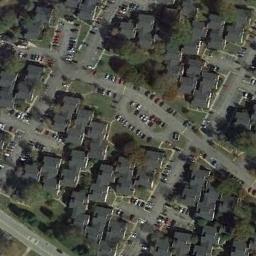
Label: residential